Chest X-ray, AP view. Patient: 47 years old, sex M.
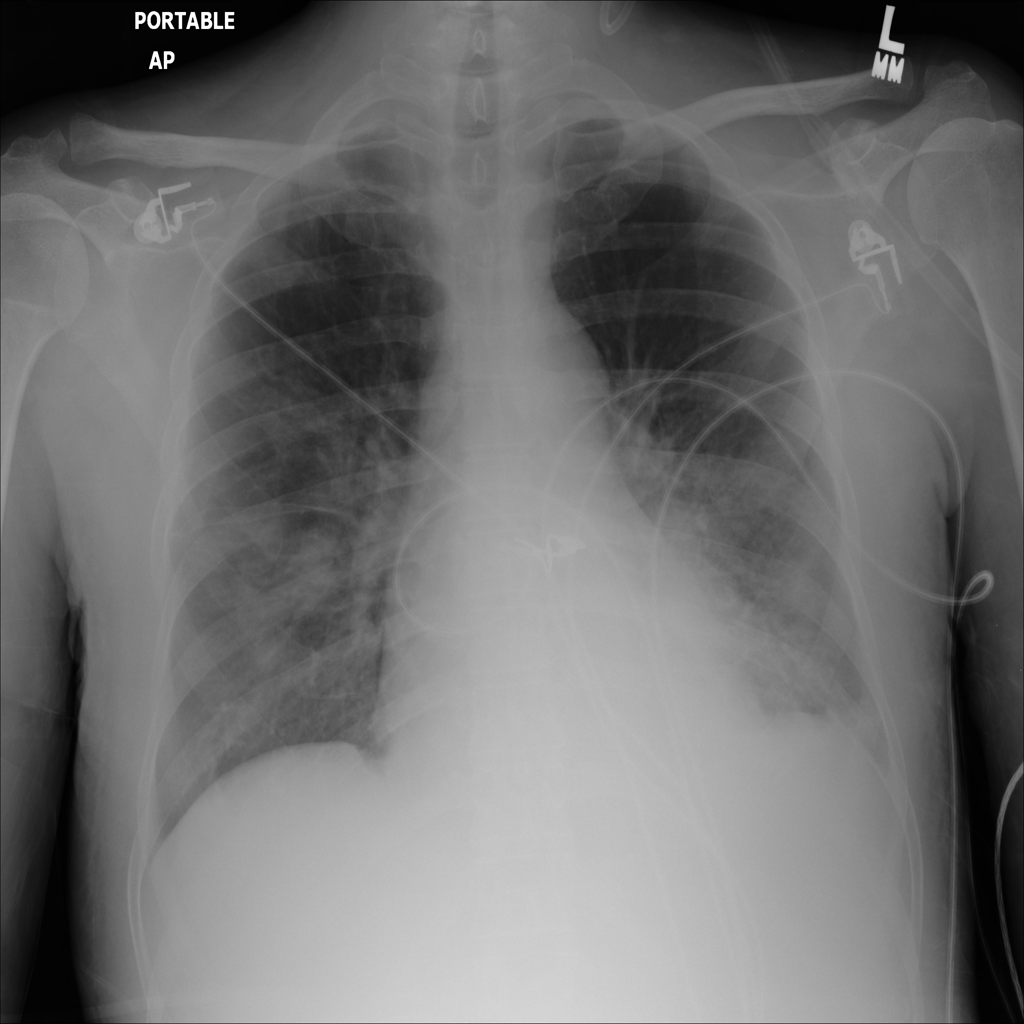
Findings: Consolidation, Effusion, Infiltration, Pneumonia